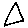
Label: triangle